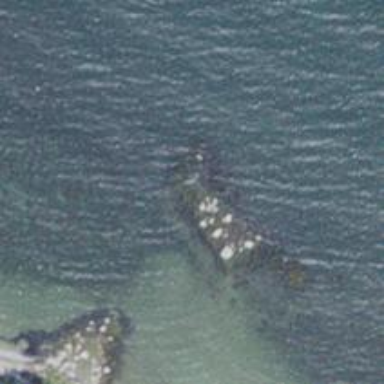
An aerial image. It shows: Natural rock reef.